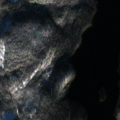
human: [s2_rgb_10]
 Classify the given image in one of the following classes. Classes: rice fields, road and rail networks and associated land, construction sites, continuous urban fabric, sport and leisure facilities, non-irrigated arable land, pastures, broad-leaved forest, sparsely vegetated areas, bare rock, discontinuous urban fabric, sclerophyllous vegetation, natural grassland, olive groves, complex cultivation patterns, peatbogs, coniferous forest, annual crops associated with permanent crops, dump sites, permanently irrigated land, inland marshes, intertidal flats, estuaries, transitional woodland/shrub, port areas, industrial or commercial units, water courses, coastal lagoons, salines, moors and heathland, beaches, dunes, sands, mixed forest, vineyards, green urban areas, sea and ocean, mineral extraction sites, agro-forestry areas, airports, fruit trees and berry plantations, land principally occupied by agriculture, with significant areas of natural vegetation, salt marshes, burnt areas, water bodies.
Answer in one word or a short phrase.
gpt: coniferous forest, mixed forest, water bodies